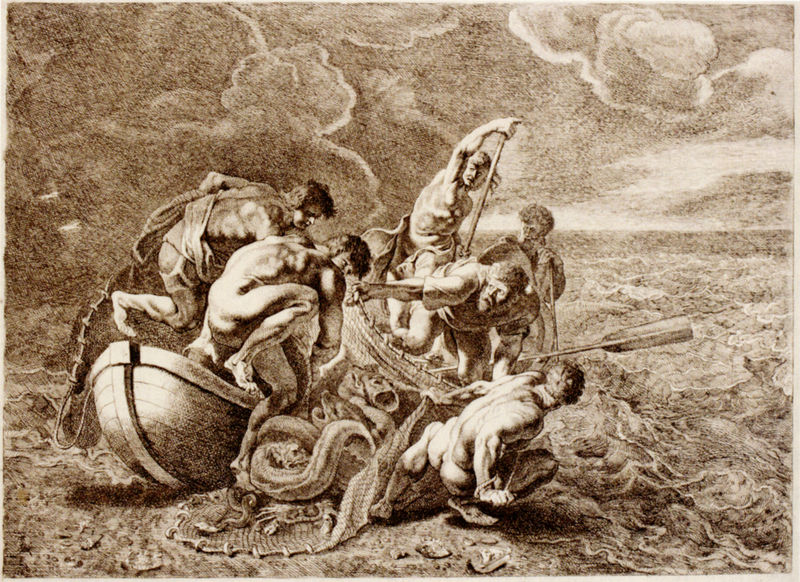
Titel: Wunderbarer Fischzug
Künstler: Pieter Claesz Soutman
Standort: Münster
Institution: LWL-Landesmuseum für Kunst und Kulturgeschichte
Schlagwörter: gruppe, hand, himmel, kampf, körper, mann, meer, nackt, schatten, wasser, weiß, wolken, akte, menschen, sand, see, ufer, bewegung, braun, frau, grau, holz, licht, männer, rücken, schwarz, skizze, zeichnung, wolke, beige, bart, gesichter, hemd, jung, arm, arme, falten, kleidung, stehen, horizont, natur, gewässer, boden, boot, boote, paddel, ruder, beine, schwanz, schweif, füße, gischt, küste, schiff, strand, welle, wellen, düster, italien, stab, fischer, netze, grafik, graphik, sepia, brandung, gewalt, landung, schiffbruch, seile, stranden, sturm, unwetter, kraft, muskeln, krabbe, seil, druck, lithographie, schwarzweiss, radierung, stich, überfall, dynamik, schlange, helm, kämpfen, rüstung, fisch, floss, götter, hölle, dramatik, sturz, schlangen, bozzetto, macht, odysseus, kupferstich, figura serpentinata, kräftig, ungeheuer, netz, drachen, drache, bozetto, jagen, gestrandet, kentern, fische, stürzen, römisch, klassisch, monster, ungehauer, fischen, ruderboote, botte, bott, fischfang, männe, seemonster, seeungeheuer, fischernetz, nackheit, padel, uch, figura, vergil, waaser, serpentinata, menschen bott, neth, me, kt, nner, nackte menschen, eschlange, schibbruch